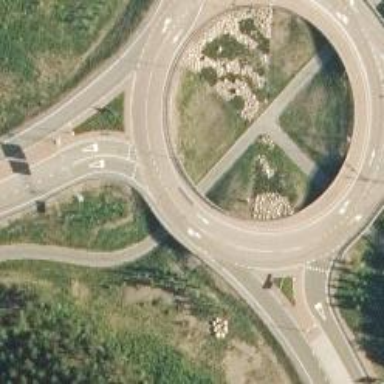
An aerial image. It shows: Asphalt road leading to roundabout at highway trunk junction.